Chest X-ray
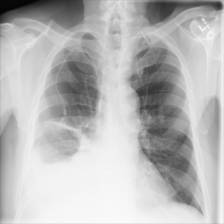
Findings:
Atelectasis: positive
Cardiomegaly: negative
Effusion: positive
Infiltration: negative
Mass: negative
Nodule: negative
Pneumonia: negative
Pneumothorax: negative
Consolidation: negative
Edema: negative
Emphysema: negative
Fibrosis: negative
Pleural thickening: negative
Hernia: negative